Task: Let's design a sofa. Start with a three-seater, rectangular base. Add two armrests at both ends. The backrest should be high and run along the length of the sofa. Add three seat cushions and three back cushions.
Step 502:
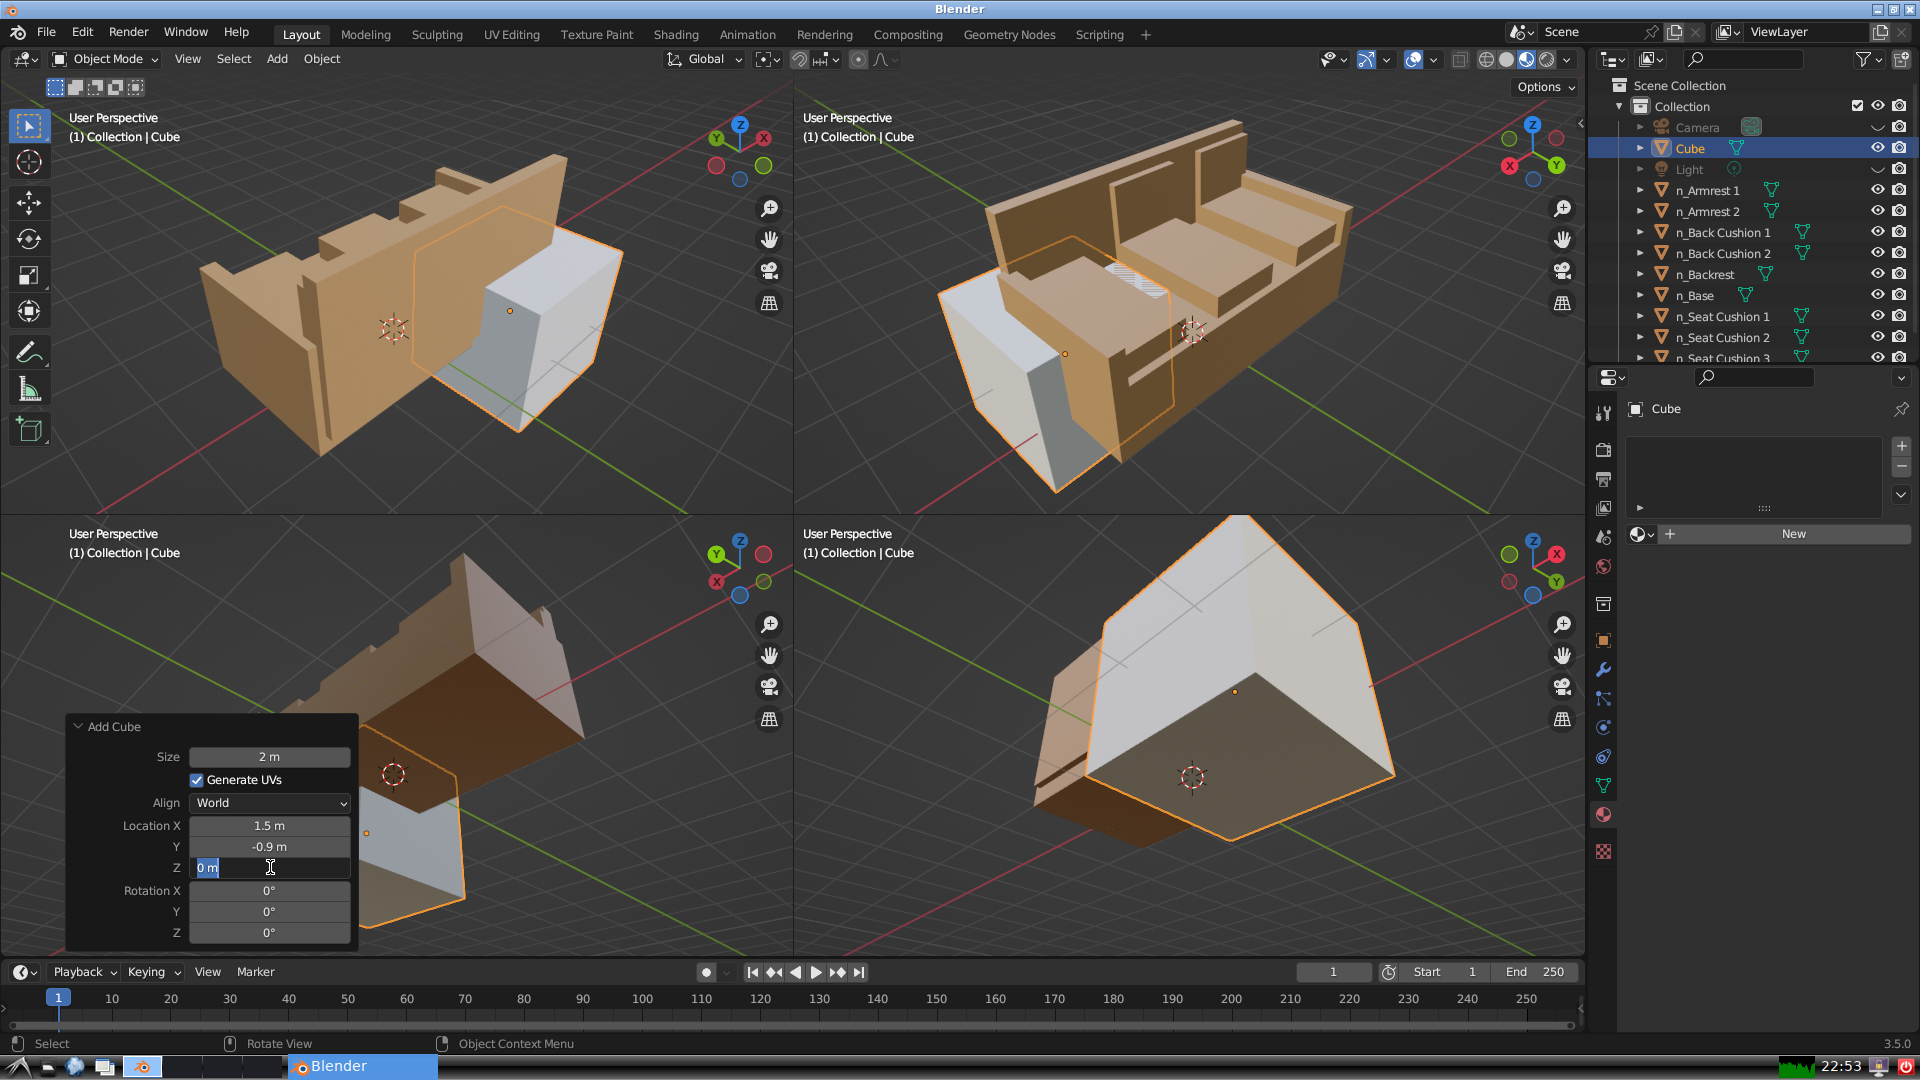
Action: input_text: 1.5